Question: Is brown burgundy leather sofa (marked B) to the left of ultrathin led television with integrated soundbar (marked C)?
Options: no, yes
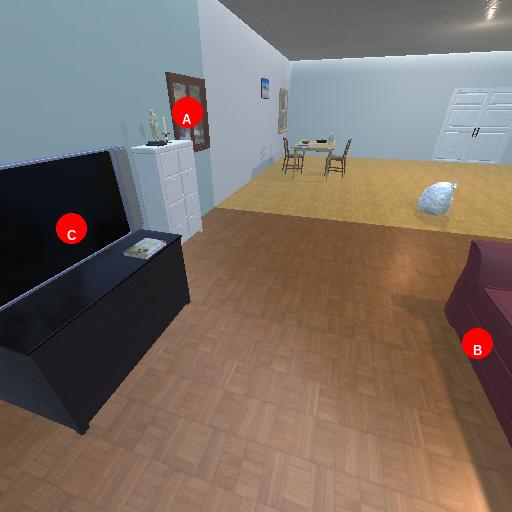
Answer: no